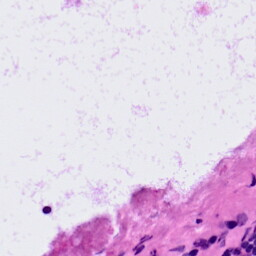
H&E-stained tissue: LymphNode